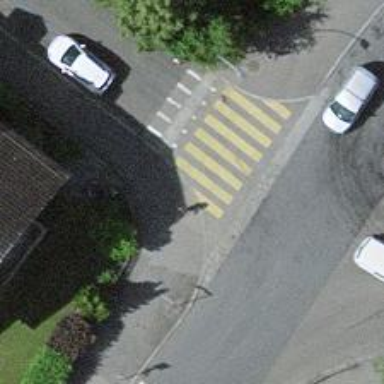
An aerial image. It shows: Kerb serving as barrier.